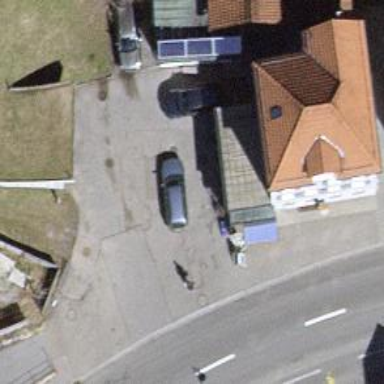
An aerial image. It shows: Bakery.